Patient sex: M
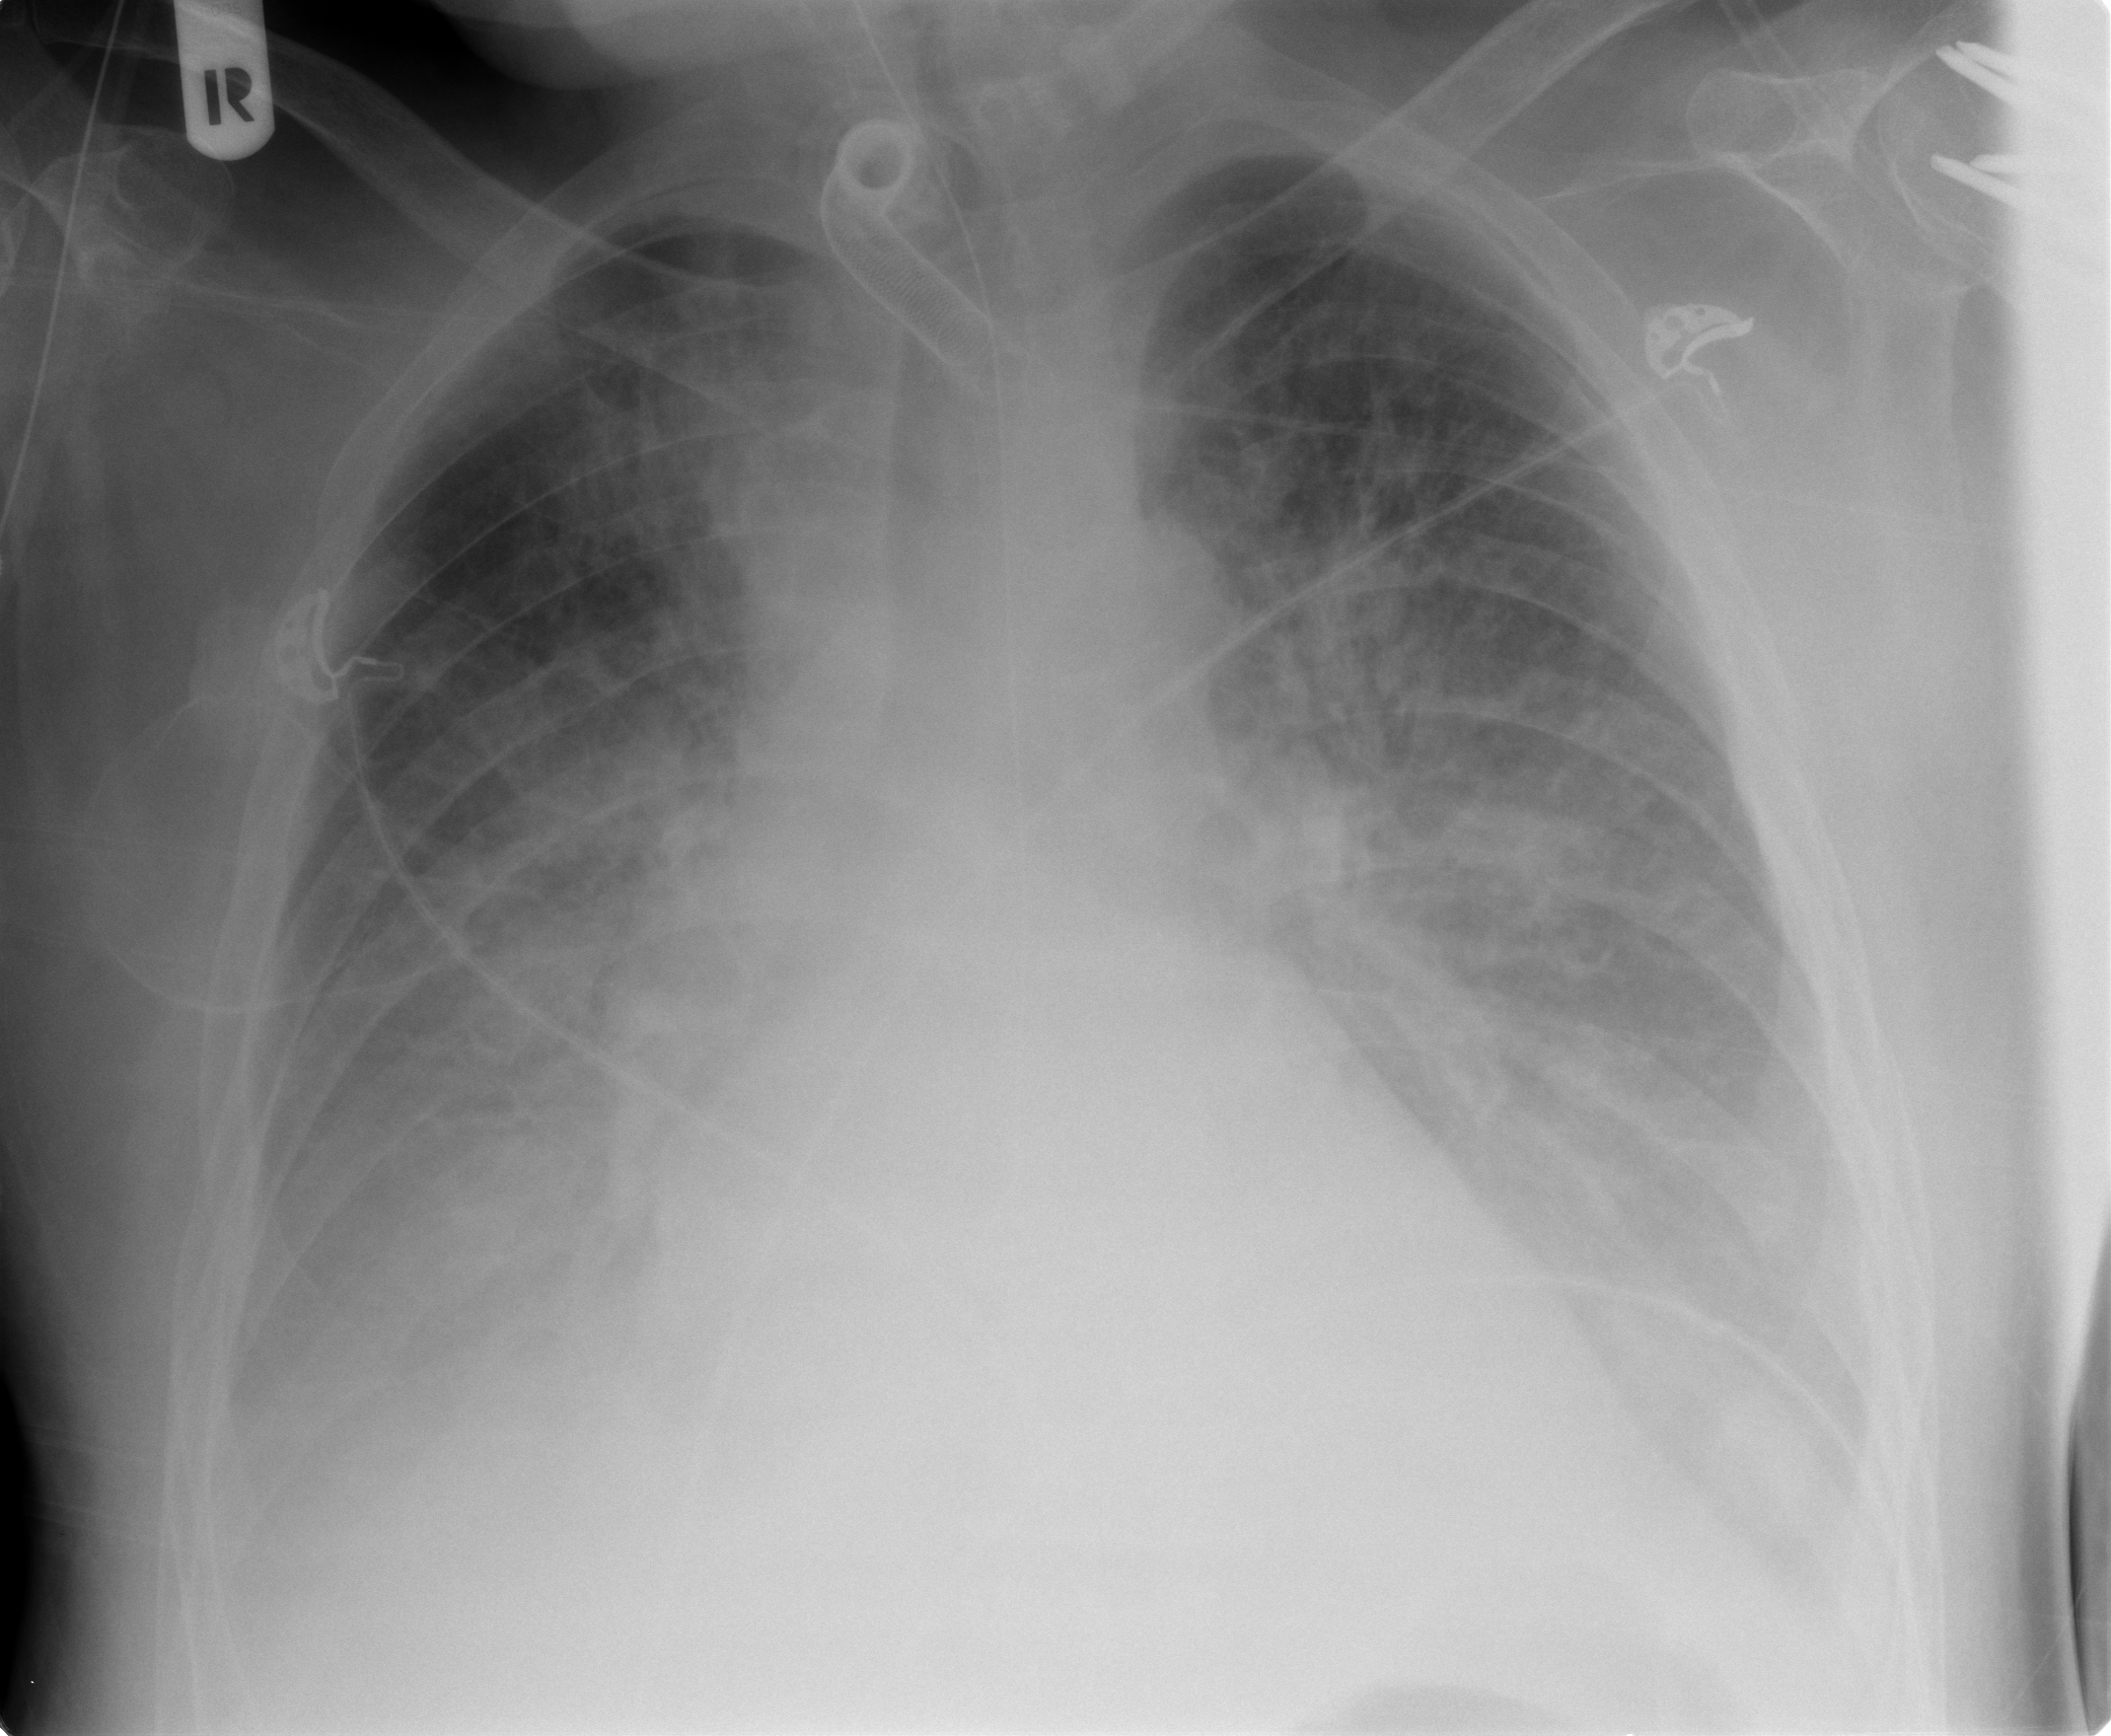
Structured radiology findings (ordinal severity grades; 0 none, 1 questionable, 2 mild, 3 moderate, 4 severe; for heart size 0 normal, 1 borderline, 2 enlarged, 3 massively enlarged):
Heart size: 2
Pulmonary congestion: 3
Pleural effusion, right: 3
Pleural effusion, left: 3
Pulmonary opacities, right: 3
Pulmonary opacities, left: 3
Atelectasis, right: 3
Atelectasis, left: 3